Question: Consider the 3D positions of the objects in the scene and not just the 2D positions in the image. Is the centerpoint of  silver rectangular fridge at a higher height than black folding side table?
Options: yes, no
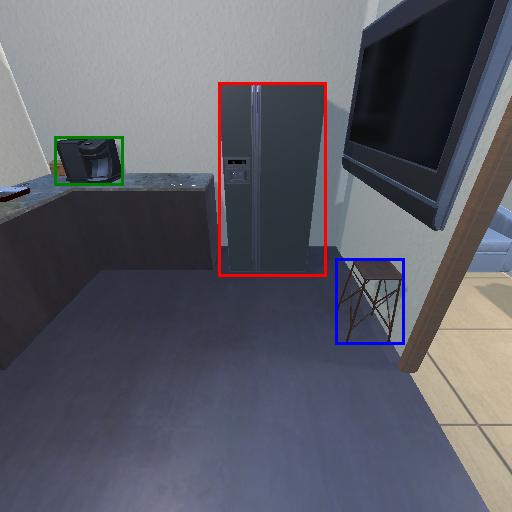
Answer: yes